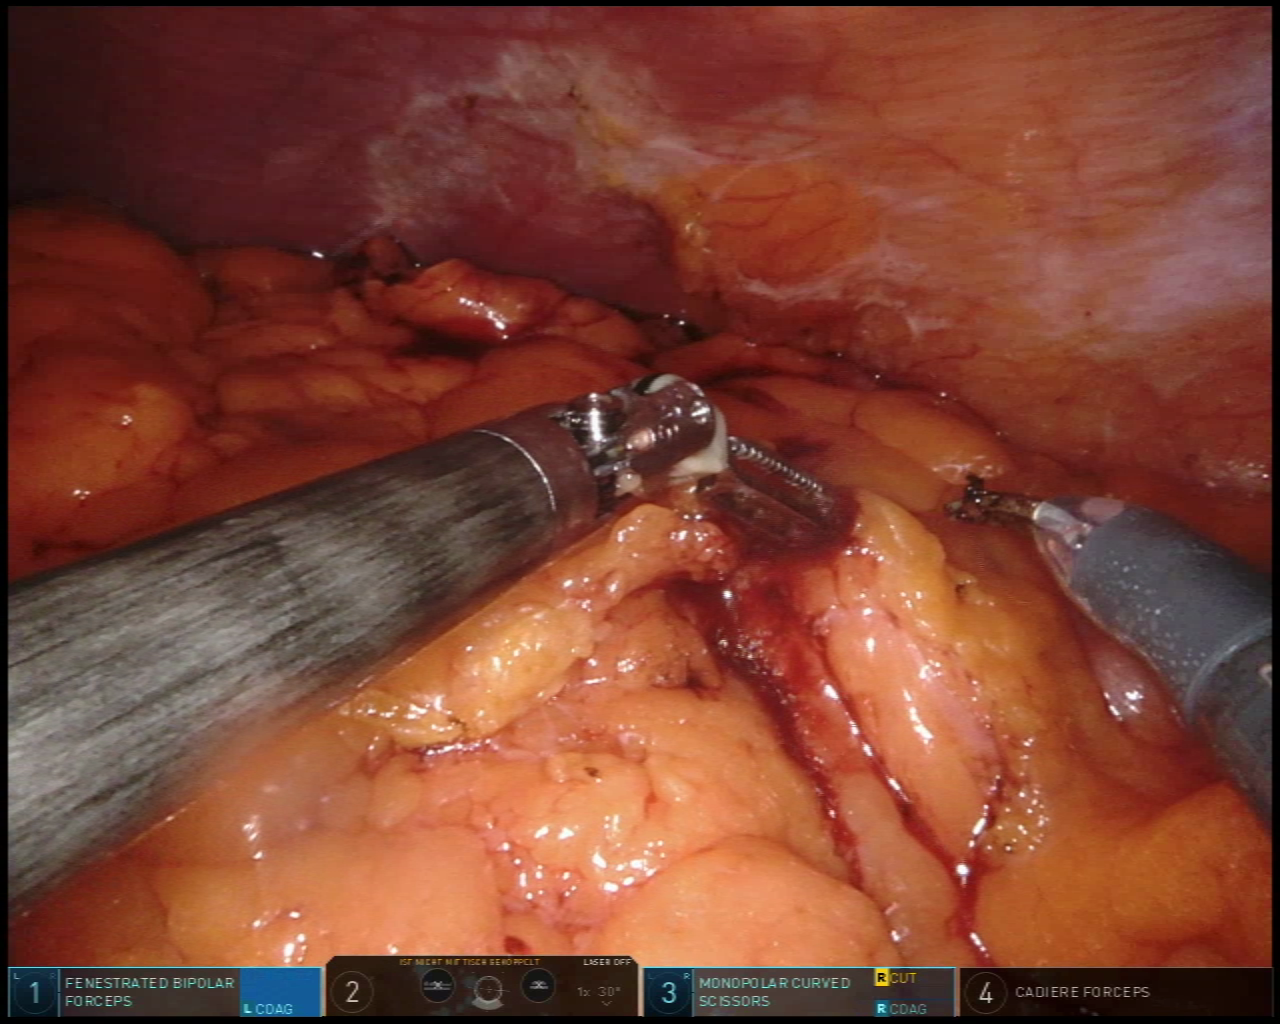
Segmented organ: abdominal_wall
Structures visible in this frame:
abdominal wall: yes
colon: yes
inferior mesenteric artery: no
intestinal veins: no
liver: no
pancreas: no
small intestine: no
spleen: no
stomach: no
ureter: no
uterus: no
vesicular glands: no